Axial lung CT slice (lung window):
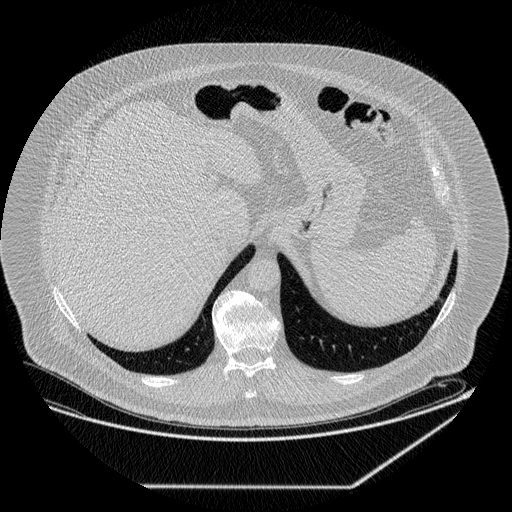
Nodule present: no